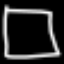
Label: square